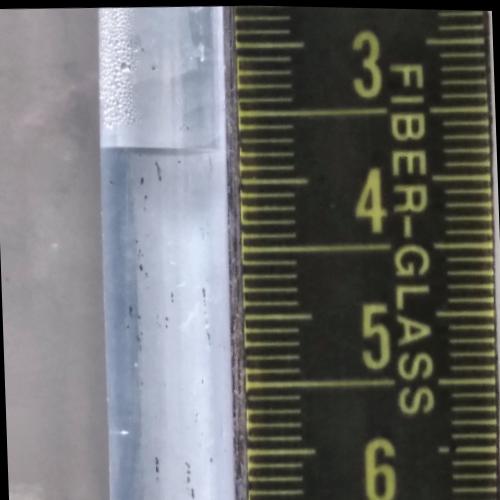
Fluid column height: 3.8 cm